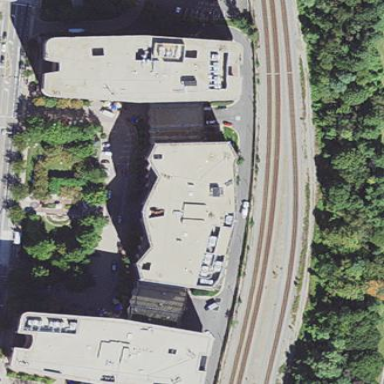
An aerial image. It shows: Office building with flat roof made of tar paper.